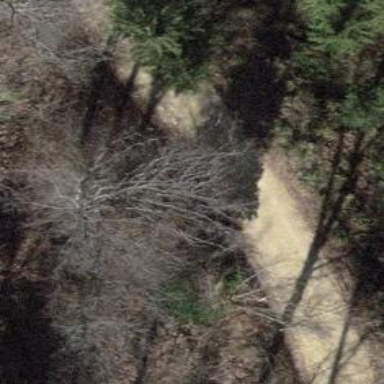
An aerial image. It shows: Gravel track with grade 2 quality.